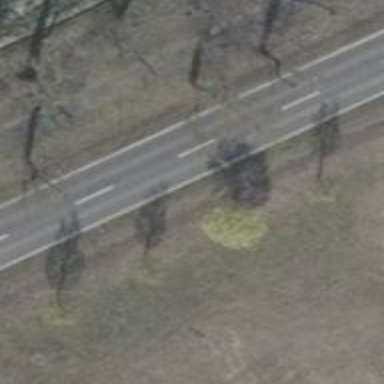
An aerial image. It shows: Avenue lined with deciduous broadleaved trees.